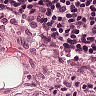
Metastatic tissue present: no